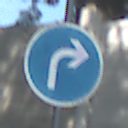
Verkehrszeichen: VorgeschriebeneFahrtrichtungRechts
Umgebung: Outdoor, Suburban
Tageszeit: Midday
Wetter: Clear
Licht: Natural
Jahreszeit: NotSpecified
Kontrast: HighContrast